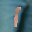
Label: 1